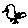
Label: bird